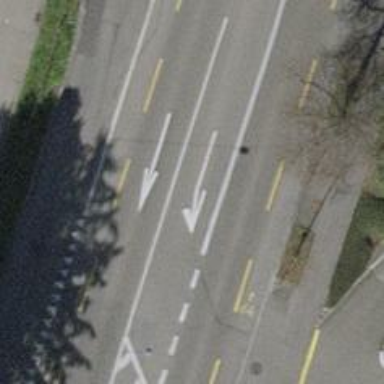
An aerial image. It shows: Tertiary road with asphalt surface. There are sidewalks on both sides and designated cycle lane.